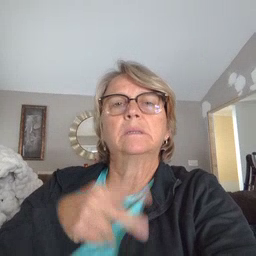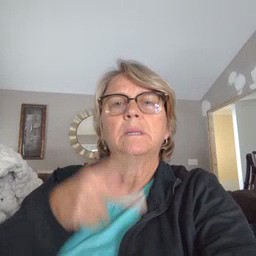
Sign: night